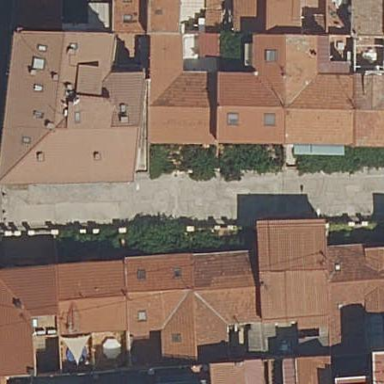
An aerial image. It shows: Sidewalk made of paving stones.